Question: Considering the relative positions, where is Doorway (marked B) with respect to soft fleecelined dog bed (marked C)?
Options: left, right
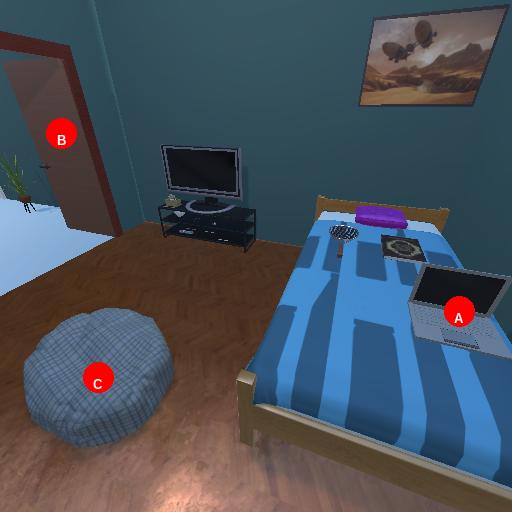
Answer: left